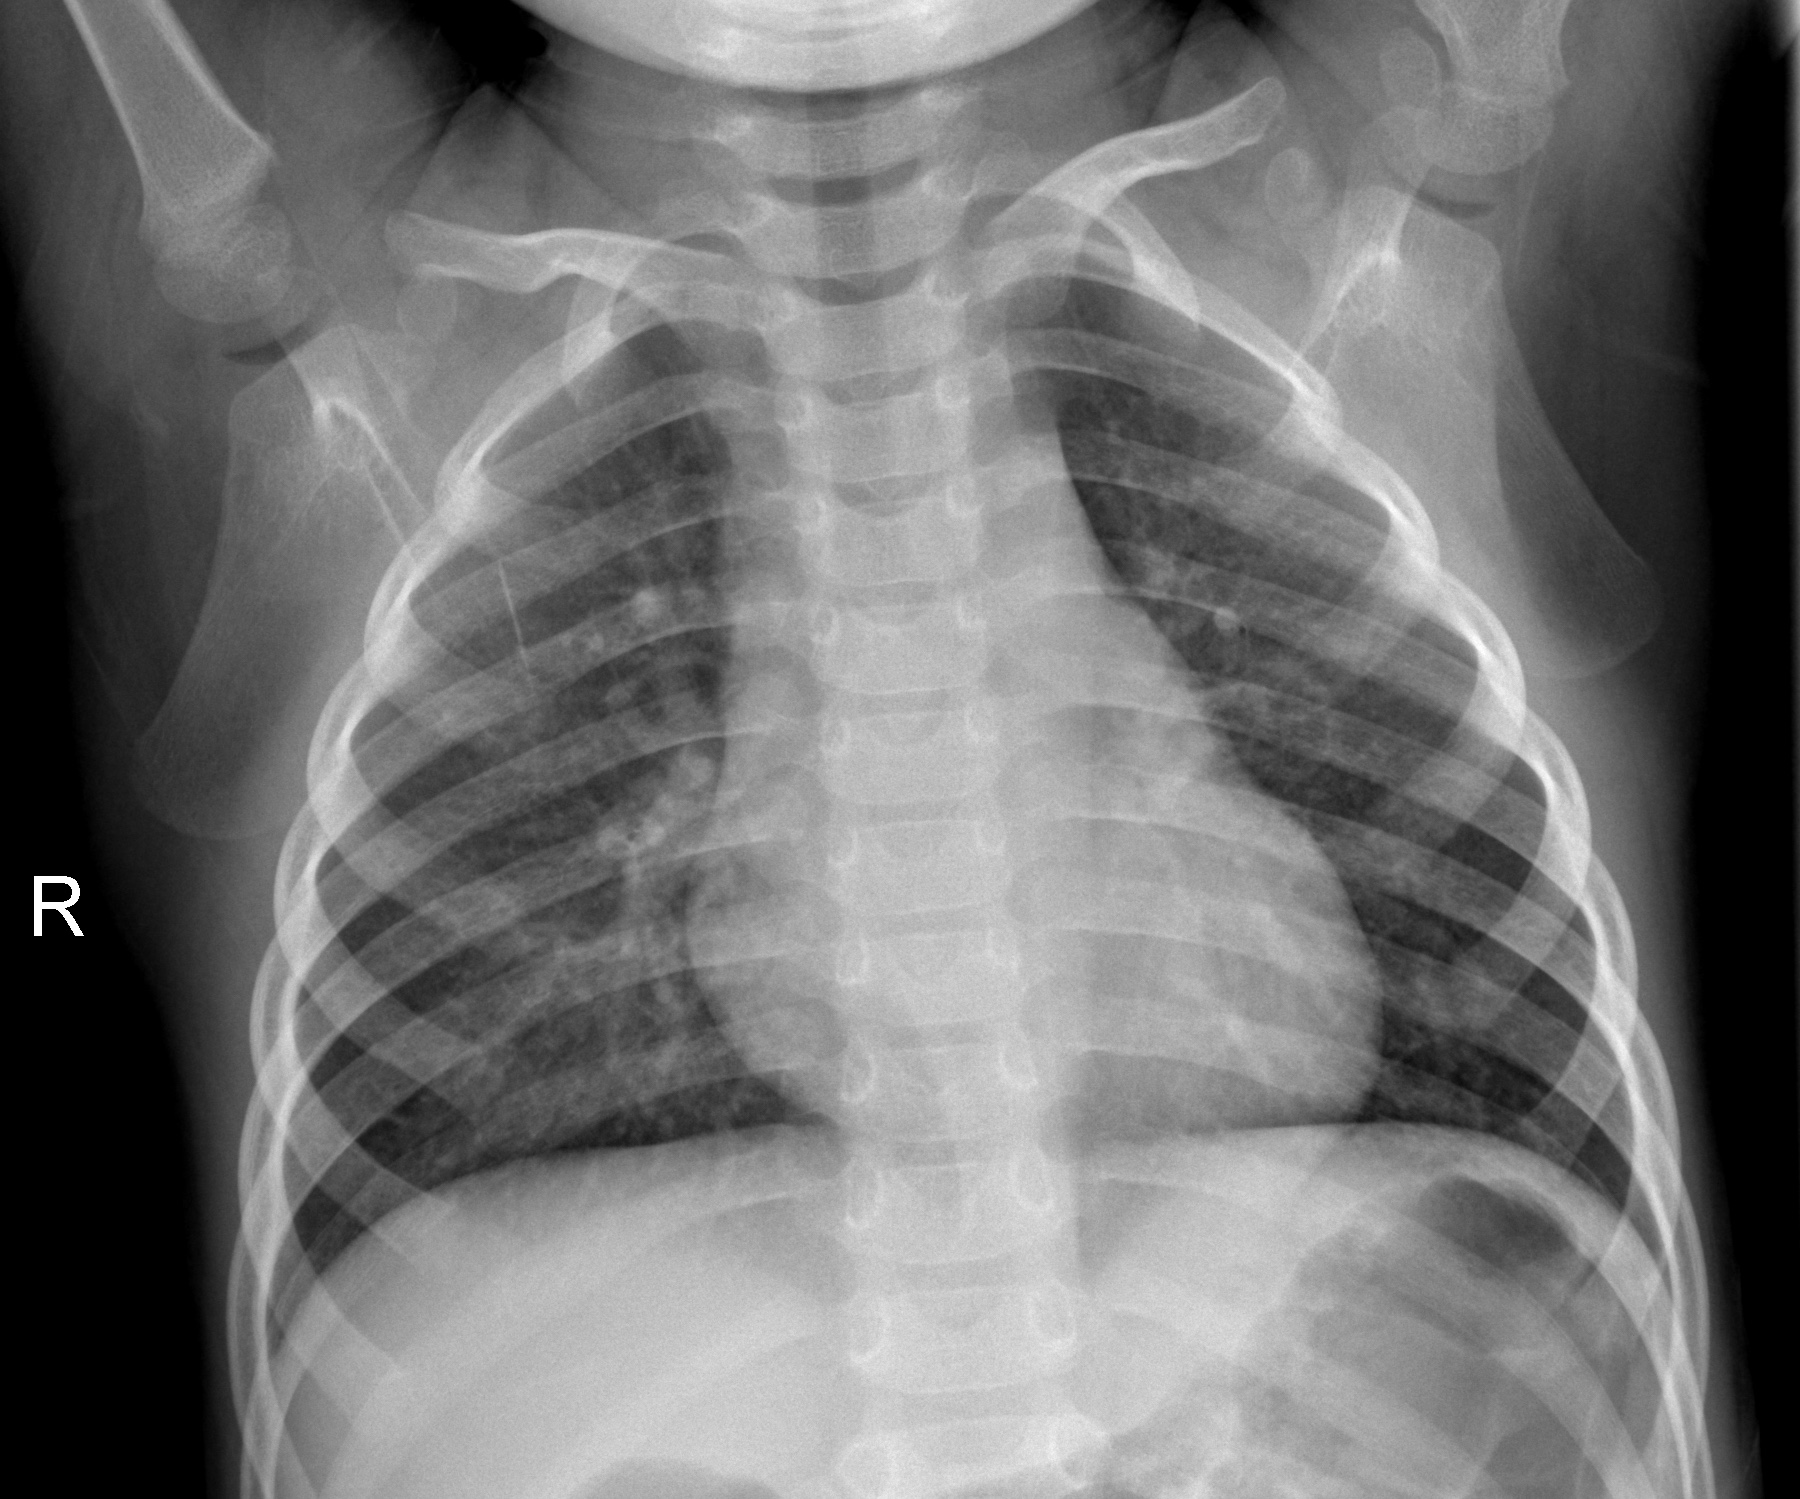
Diagnosis: NORMAL